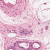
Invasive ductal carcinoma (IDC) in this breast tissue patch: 0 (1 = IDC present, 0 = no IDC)